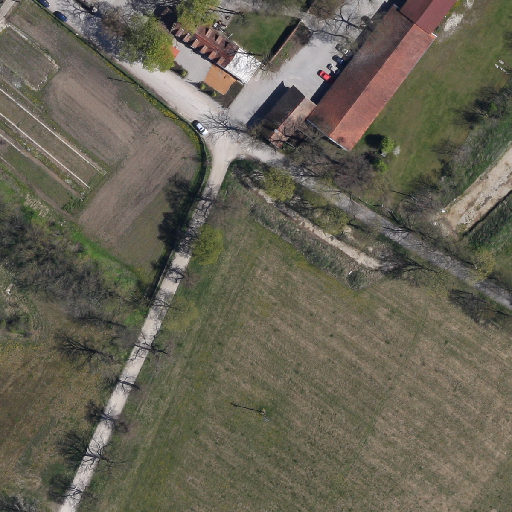
Referring expression: vehicle in the parking area